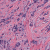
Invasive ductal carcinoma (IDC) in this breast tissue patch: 1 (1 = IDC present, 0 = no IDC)